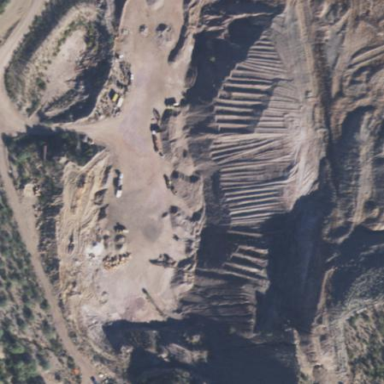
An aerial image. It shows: Quarry area.